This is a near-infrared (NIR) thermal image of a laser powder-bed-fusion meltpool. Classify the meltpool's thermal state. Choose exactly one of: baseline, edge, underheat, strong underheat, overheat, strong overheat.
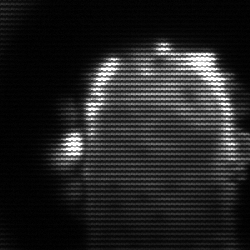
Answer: baseline